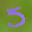
Label: 5